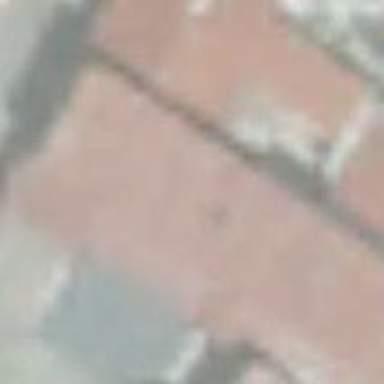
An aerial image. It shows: Residential building.